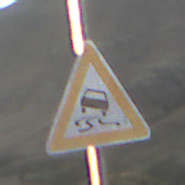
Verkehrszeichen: SchleuderOderRutschgefahr
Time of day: SunriseSunset
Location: Outdoor (Nature)
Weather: Clear
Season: NotSpecified
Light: Natural